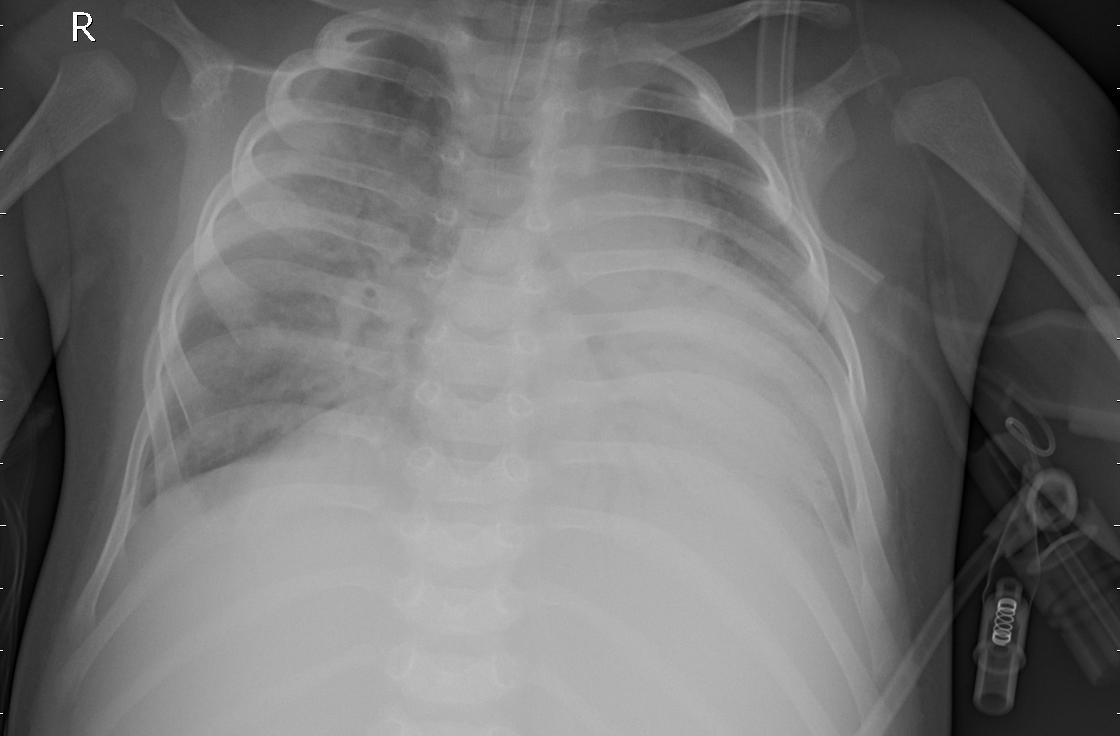
Diagnosis: PNEUMONIA